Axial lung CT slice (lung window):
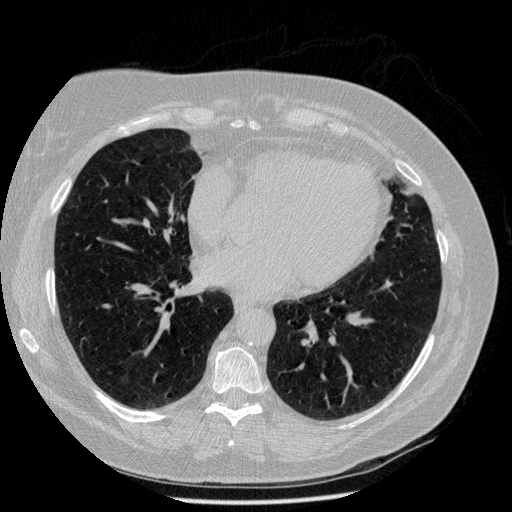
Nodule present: no